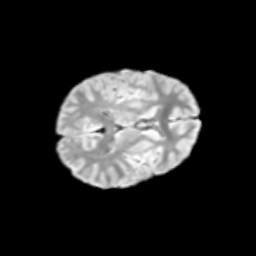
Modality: T2w
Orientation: axial
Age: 9
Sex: male
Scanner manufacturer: siemens
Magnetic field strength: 3 T
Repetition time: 3.8 s
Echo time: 0.07 s